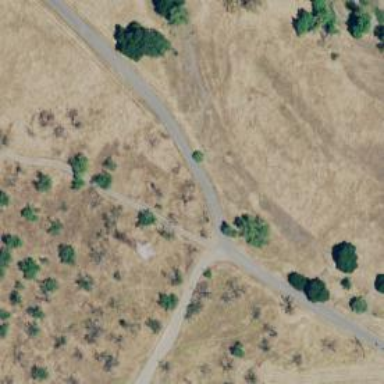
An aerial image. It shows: Asphalt path with excellent trail visibility.